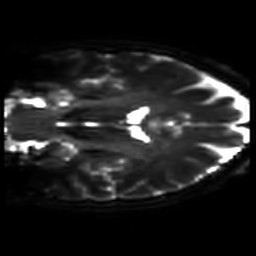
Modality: DWI
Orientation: coronal
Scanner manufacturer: philips
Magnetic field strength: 7 T
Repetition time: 9.612 s
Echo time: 0.073 s